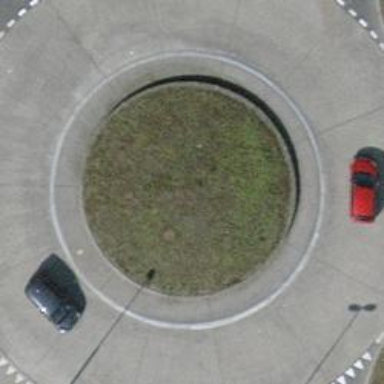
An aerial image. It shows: Primary highway with asphalt surface leading to roundabout.